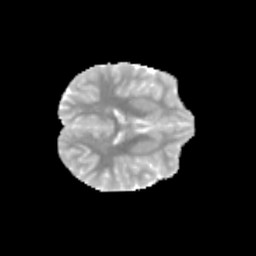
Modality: MD
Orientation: axial
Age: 11
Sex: male
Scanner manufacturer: siemens
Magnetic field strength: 3 T
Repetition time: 3.8 s
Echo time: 0.07 s